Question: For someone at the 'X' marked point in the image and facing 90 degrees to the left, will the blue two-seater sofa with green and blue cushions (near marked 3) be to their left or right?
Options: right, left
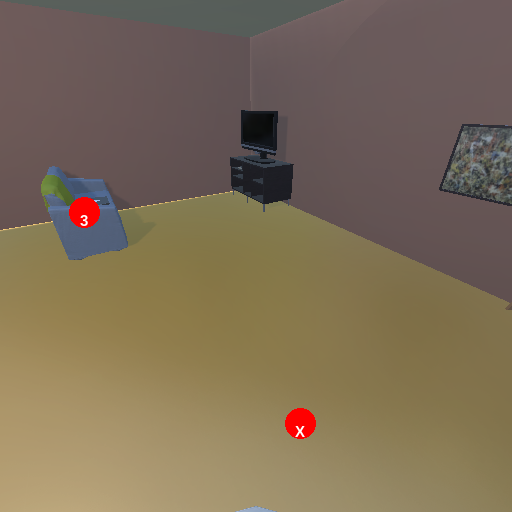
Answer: right